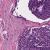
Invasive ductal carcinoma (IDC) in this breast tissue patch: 0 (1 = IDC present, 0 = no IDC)